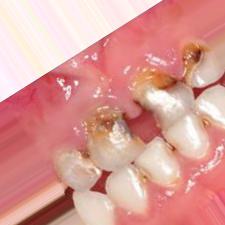
Condition: Caries